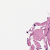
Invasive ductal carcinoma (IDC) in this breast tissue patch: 0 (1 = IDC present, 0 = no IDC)